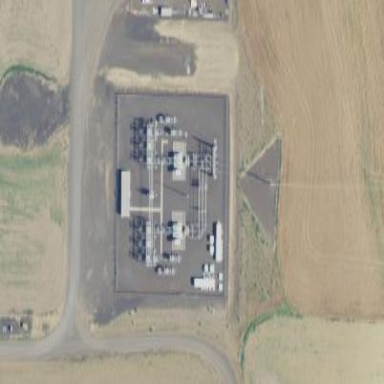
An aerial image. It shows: Power substation.